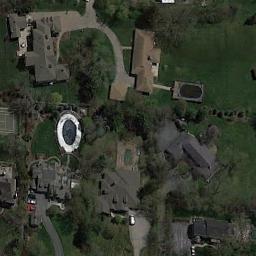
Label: medium_residential